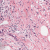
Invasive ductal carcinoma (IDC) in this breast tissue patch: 0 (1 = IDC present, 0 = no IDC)